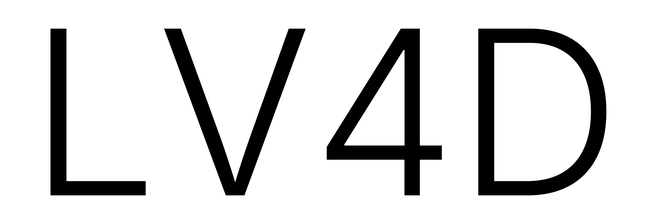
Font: Inter_Light